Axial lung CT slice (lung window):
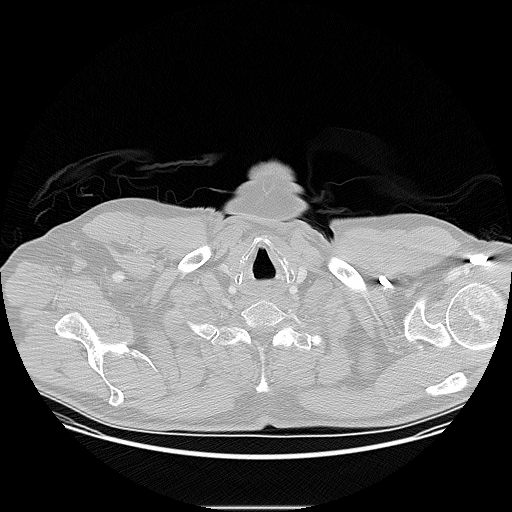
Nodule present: no